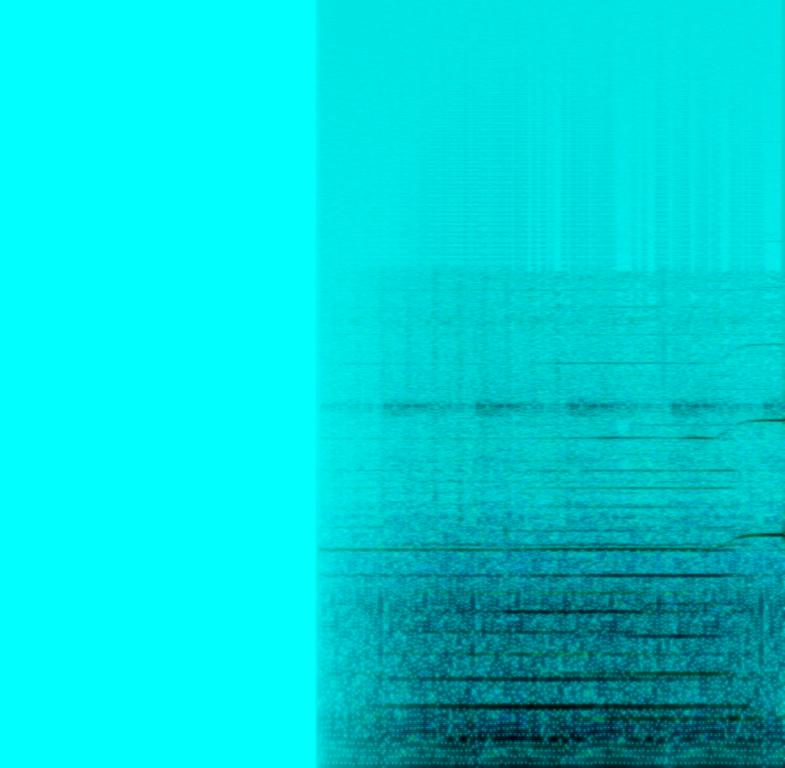
This clip features purring sounds as the main sound. This is accompanied by violins playing a lullaby melody in the background. The sounds of crickets chirping are also played in the background. This clip does not contain any voices or any other musical instruments.